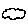
Label: cloud